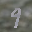
Label: 9